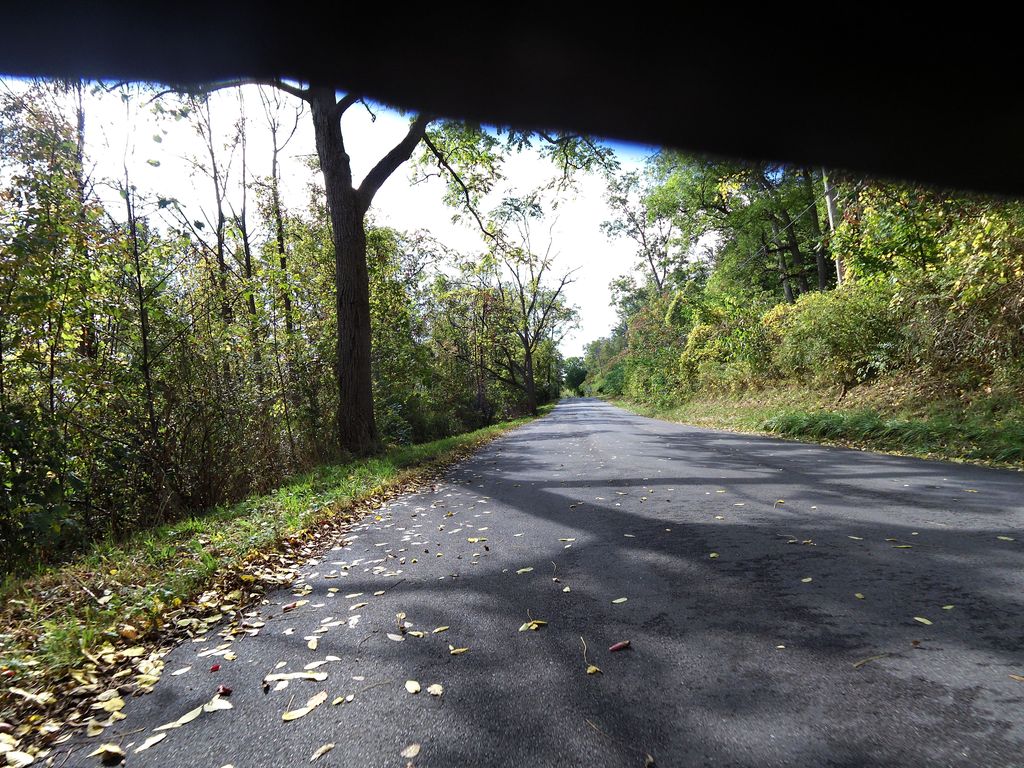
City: hamilton